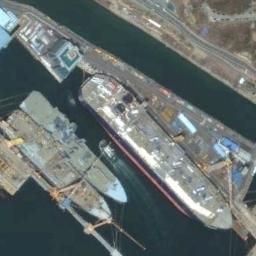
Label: ship